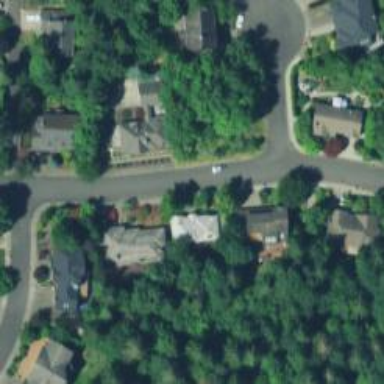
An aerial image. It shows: Residential road with asphalt surface and sidewalk on the left side.